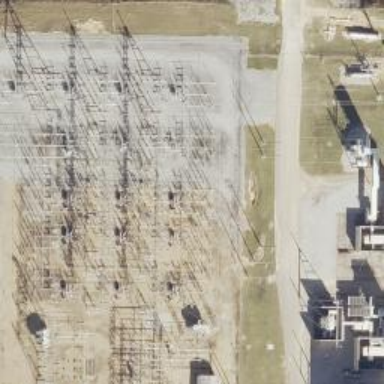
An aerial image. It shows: Switch used for power control.